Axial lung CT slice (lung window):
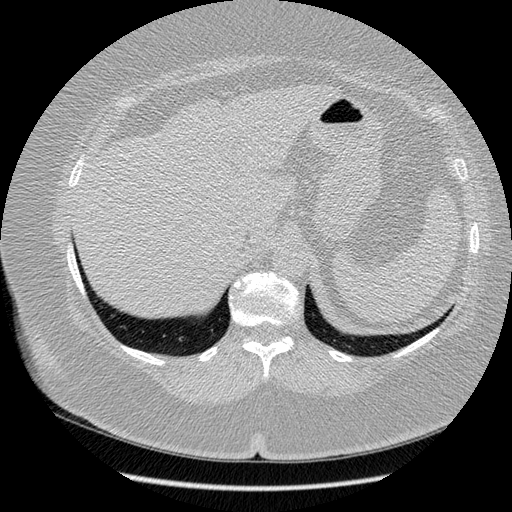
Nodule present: no